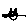
Label: cat